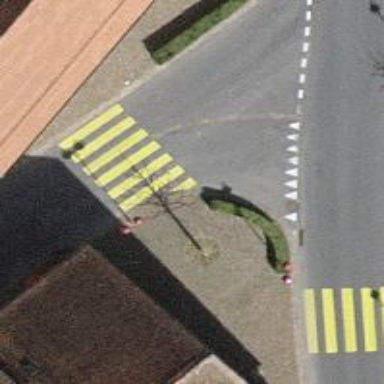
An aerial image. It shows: Marked zebra crossing.